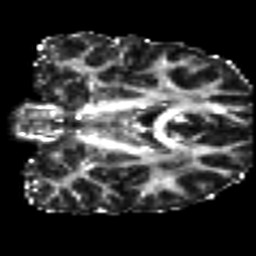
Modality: FA
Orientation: coronal
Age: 25
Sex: male
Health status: ill
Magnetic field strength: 3 T
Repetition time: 8.4 s
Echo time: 0.0926 s